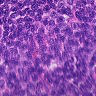
Metastatic tissue present: no